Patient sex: F
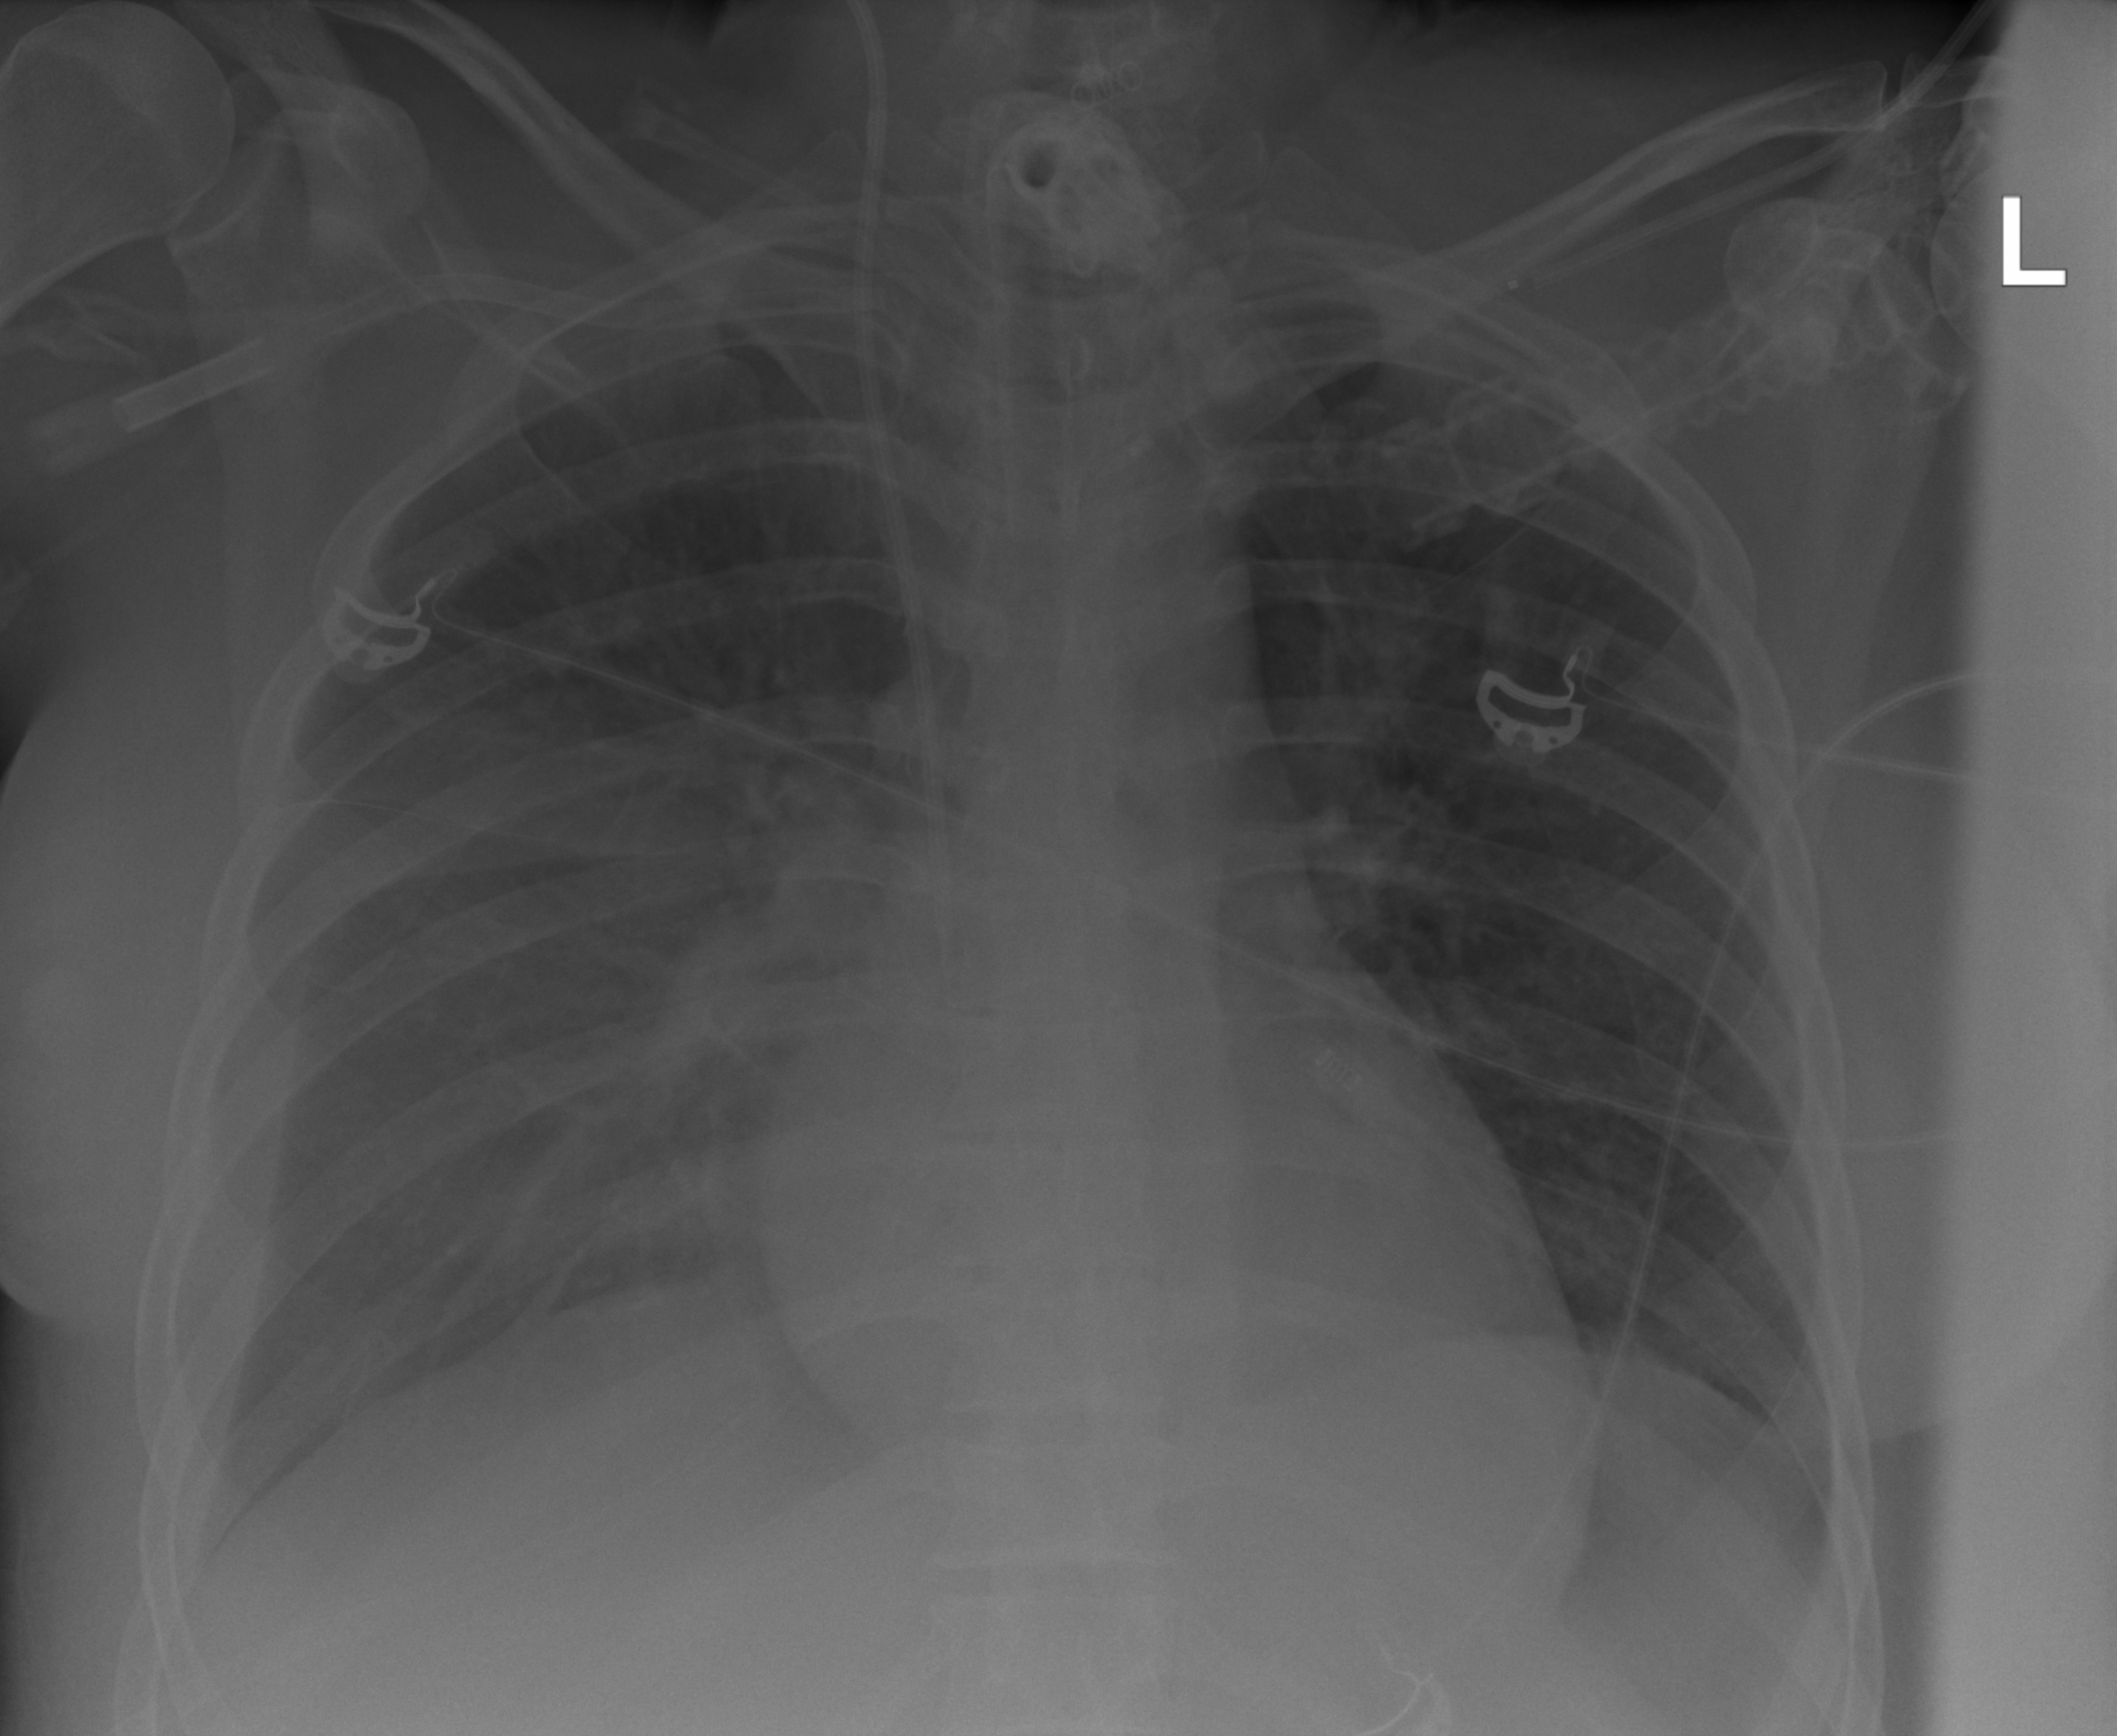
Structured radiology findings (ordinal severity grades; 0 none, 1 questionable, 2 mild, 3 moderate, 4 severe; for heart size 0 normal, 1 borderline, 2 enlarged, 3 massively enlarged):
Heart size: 0
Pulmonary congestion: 3
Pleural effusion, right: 3
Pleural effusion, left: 2
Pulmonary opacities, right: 2
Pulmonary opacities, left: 2
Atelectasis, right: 3
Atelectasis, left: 3